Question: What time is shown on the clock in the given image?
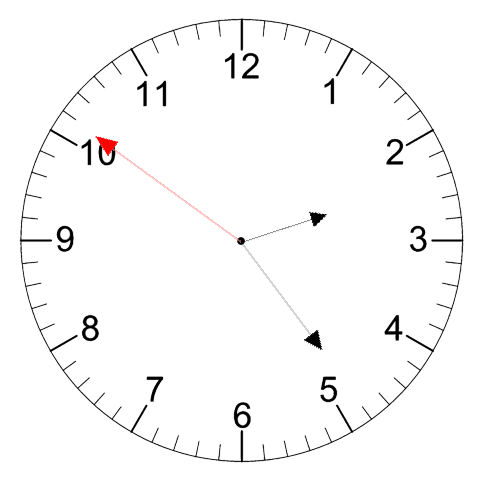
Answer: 02:23:51